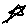
Label: star